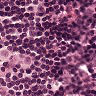
Metastatic tissue present: no